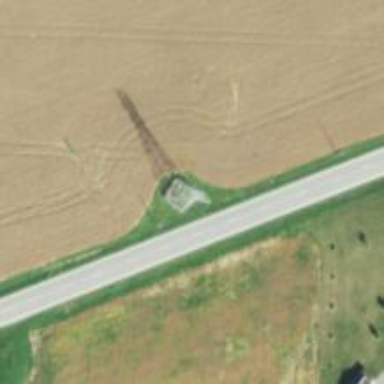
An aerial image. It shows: Lattice structure tower used for power distribution.